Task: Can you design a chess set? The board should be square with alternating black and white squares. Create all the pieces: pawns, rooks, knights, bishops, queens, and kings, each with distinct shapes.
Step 5535:
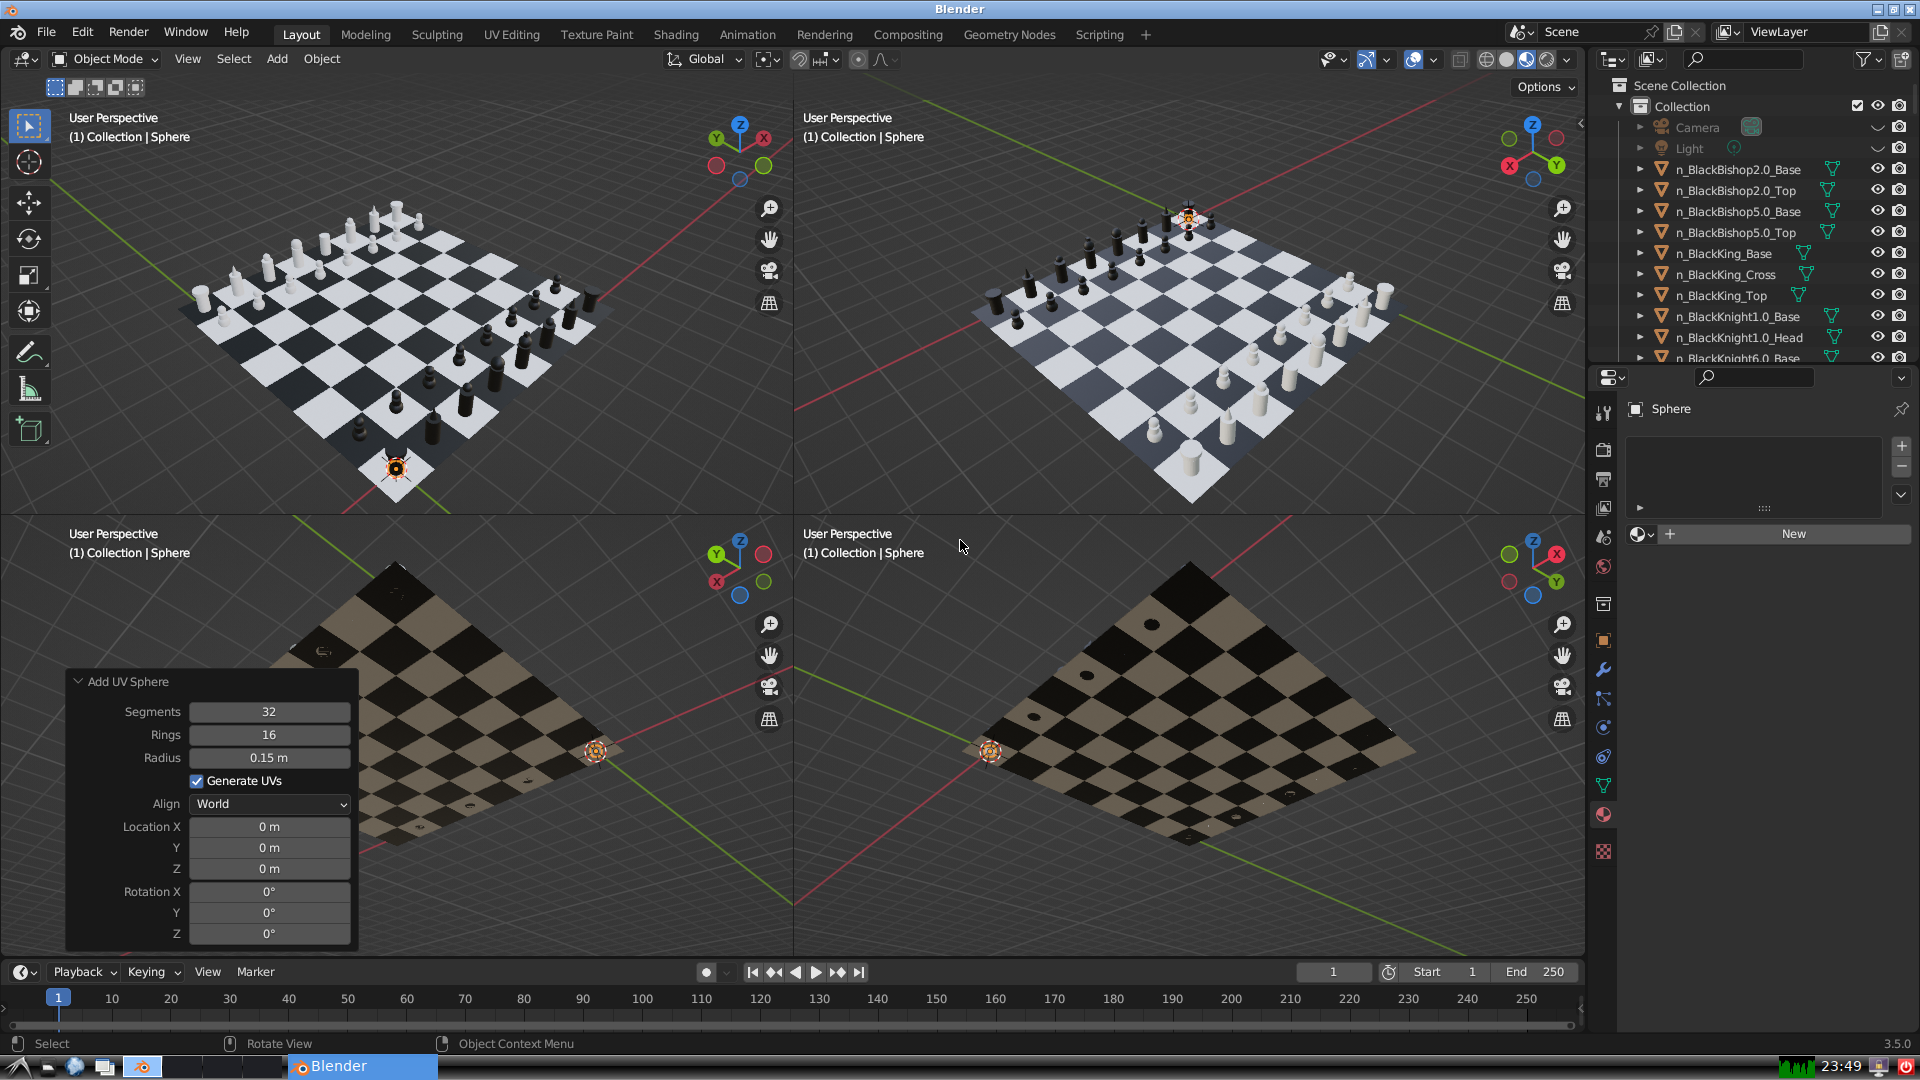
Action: {"key_press": ['Ctrl, Home']}